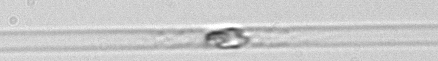
Label: Dactyliosolen_blavyanus